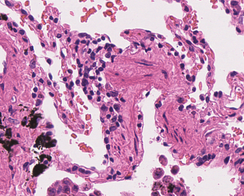
Tumor epithelial tissue: no
Tumor-associated stroma tissue: no
Normal tissue: yes